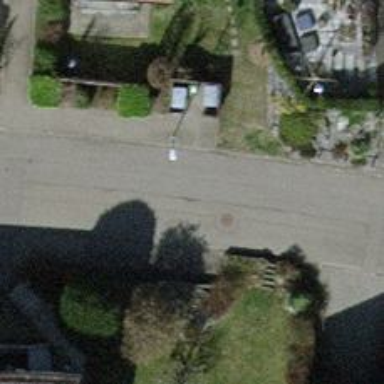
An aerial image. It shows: Residential road with asphalt surface.